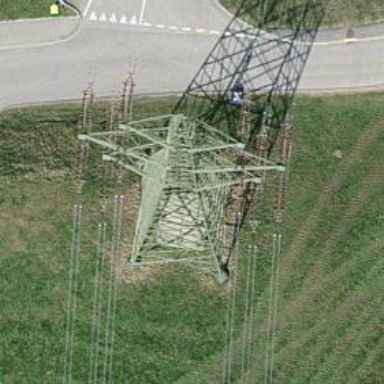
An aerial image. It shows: Towering power structure.